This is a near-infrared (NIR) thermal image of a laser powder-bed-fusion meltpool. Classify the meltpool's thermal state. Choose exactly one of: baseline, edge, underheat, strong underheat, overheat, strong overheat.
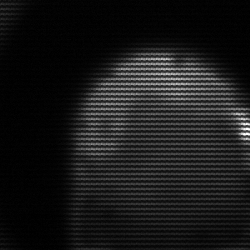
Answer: edge